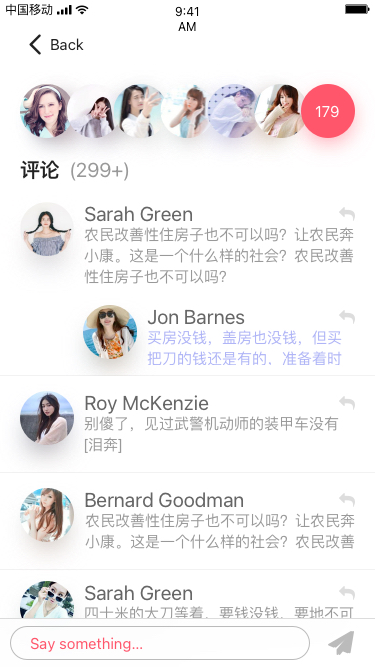
Text in this UI design:
179
评论  (299+)
Sarah Green
农民改善性住房子也不可以吗？让农民奔小康。这是一个什么样的社会？农民改善性住房子也不可以吗？
Jon Barnes
买房没钱，盖房也没钱，但买把刀的钱还是有的，准备着时刻谁备着！
Roy McKenzie
别傻了，见过武警机动师的装甲车没有[泪奔]
Bernard Goodman
农民改善性住房子也不可以吗？让农民奔小康。这是一个什么样的社会？农民改善性住房子也不可以吗？
Sarah Green
四十米的大刀等着，要钱没钱，要地不可能，命就有！
Back
Say something…